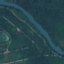
Label: River